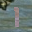
Label: 1